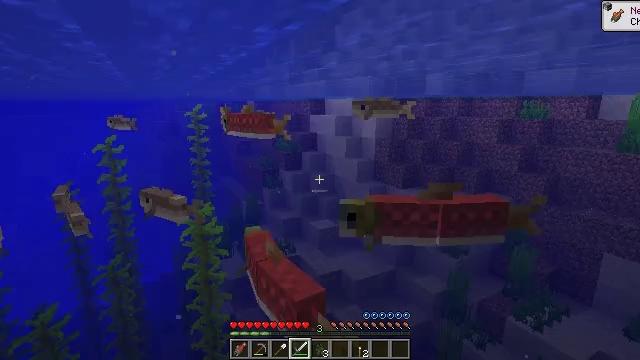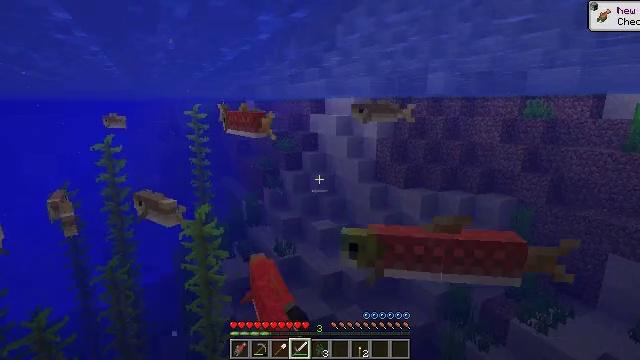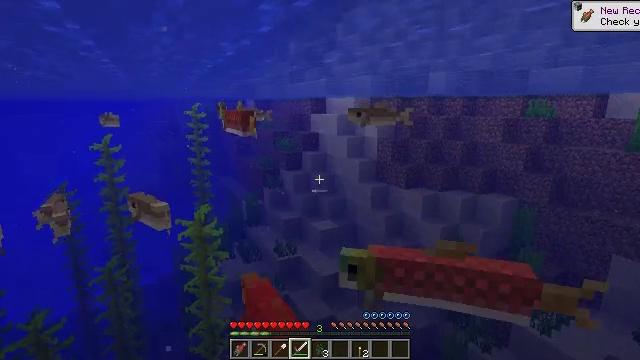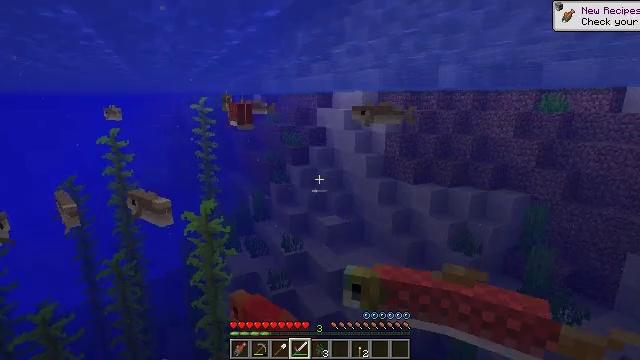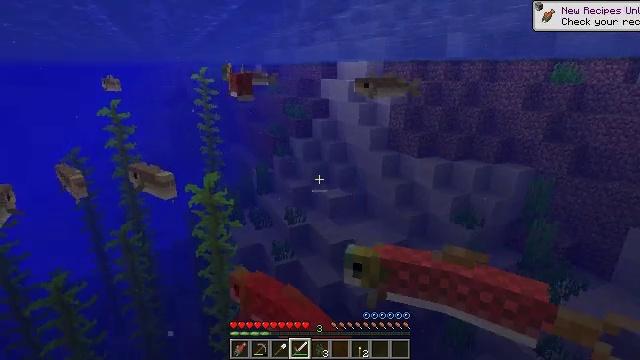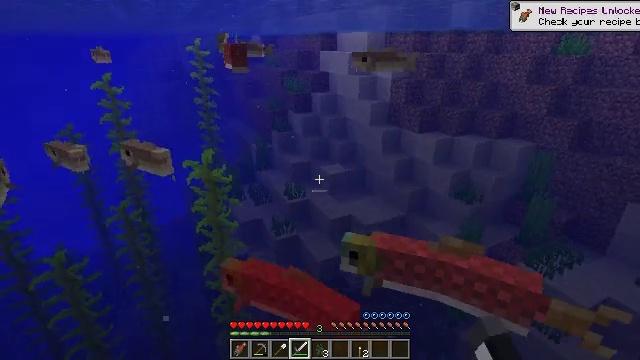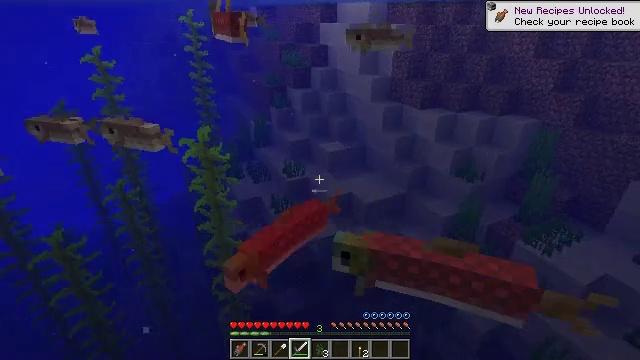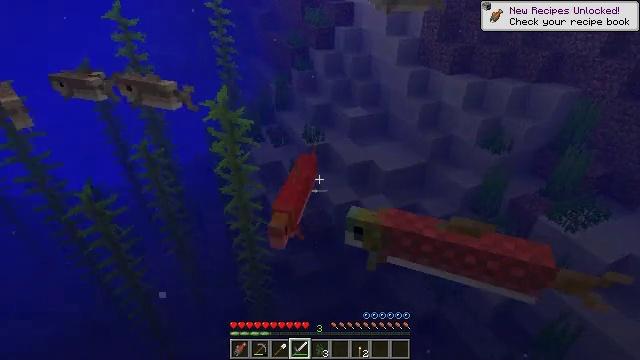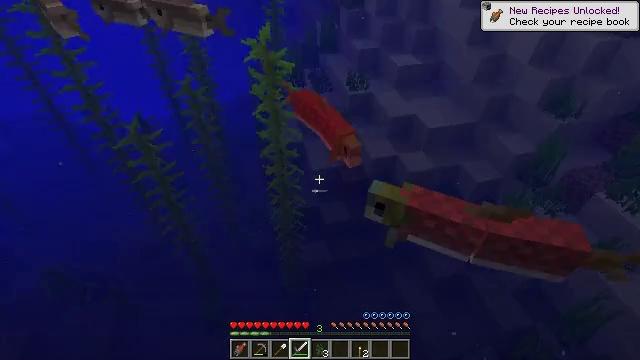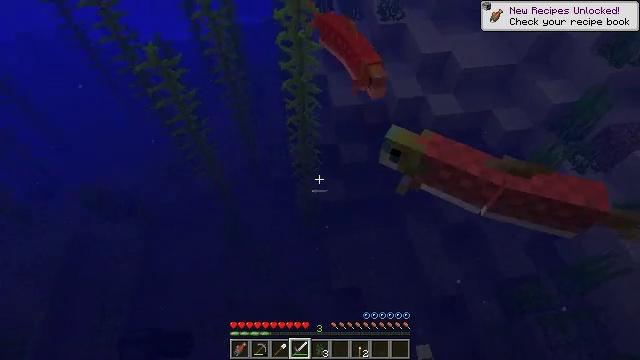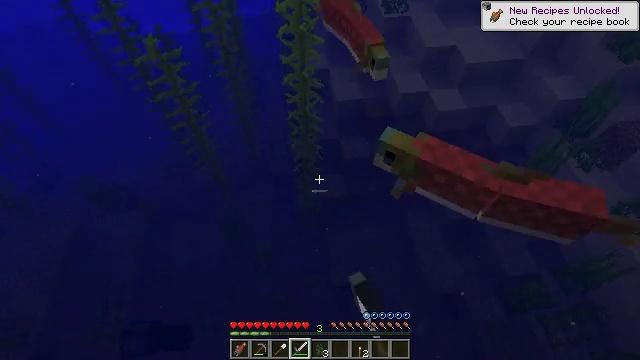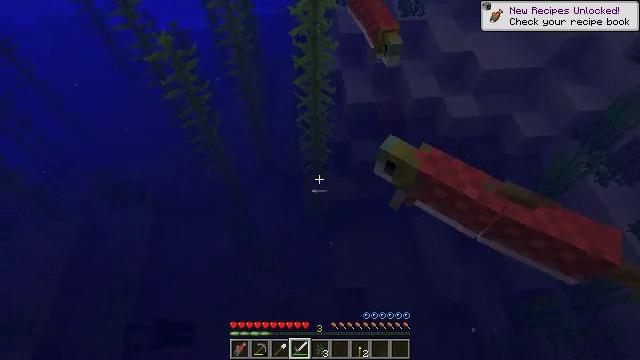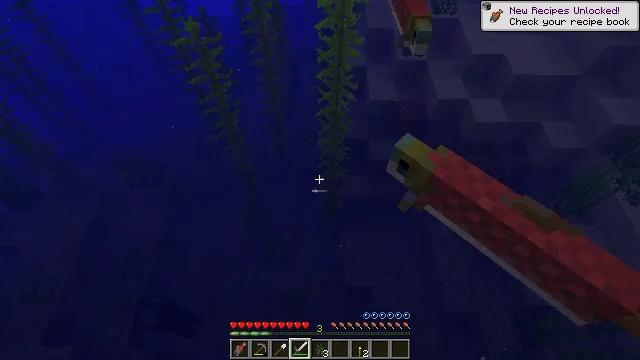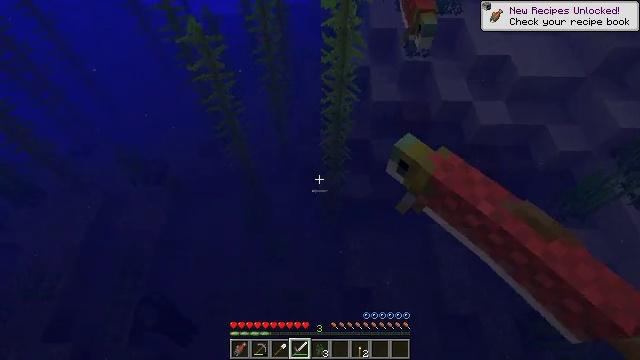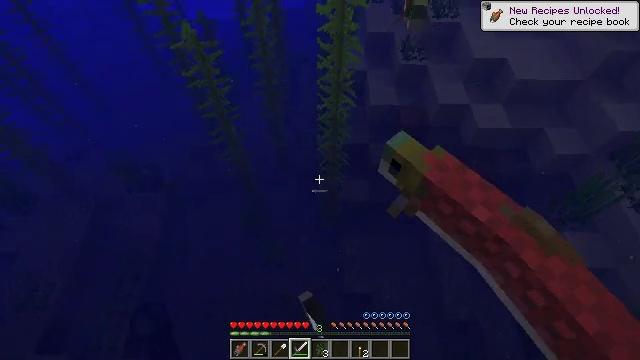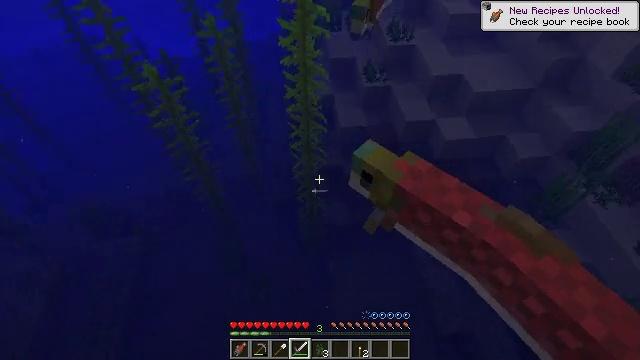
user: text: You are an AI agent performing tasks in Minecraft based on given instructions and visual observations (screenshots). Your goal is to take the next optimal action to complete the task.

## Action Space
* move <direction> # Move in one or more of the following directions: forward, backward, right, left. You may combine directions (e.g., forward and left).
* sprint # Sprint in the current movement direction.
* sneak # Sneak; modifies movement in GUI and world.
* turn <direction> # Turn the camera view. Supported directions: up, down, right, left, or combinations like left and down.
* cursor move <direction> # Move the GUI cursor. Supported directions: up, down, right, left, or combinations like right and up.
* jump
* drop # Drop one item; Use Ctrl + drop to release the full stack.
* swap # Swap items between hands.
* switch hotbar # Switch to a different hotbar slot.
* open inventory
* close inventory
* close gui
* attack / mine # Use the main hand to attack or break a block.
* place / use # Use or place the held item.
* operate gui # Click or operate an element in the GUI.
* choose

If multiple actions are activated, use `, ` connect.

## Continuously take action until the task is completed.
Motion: motion action
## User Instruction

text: Fish and kill the salmon.
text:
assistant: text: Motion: move forward, attack / mine
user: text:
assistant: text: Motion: move forward, attack / mine
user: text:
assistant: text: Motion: move forward, turn left
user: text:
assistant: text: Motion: move forward, turn down, attack / mine
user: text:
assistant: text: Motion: move forward, turn down, attack / mine
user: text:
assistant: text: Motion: move forward, turn down, attack / mine
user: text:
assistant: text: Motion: move forward, turn left and down
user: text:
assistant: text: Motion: move forward, turn left and down
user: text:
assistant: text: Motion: move forward, turn left and down, attack / mine
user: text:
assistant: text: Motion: move forward, turn down, attack / mine
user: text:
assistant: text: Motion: move forward, turn left, attack / mine
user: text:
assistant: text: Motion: move forward, turn left and down
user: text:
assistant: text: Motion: move forward, attack / mine
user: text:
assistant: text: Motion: move forward, attack / mine
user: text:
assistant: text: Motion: move forward, turn right and up, attack / mine
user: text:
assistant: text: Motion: move forward, turn right and up
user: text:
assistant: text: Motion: move forward, turn right and down, attack / mine
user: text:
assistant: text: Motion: move forward, turn right and down, attack / mine
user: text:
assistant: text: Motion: move forward, turn right, attack / mine
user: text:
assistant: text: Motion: move forward, turn right
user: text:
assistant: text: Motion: move forward, attack / mine
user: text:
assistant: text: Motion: move forward, attack / mine
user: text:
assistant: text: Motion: move forward, turn right and up, attack / mine
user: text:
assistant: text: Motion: move forward, turn right and up
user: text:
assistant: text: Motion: move forward, turn left and up, attack / mine
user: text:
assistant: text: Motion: turn left and up, attack / mine
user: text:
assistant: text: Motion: turn up, attack / mine
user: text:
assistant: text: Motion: turn up, attack / mine
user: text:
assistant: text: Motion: turn left and up
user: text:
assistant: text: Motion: turn left and up, attack / mine, jump